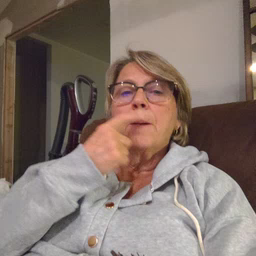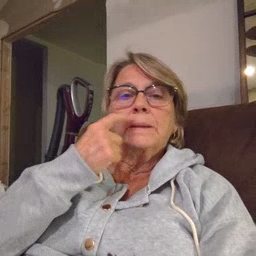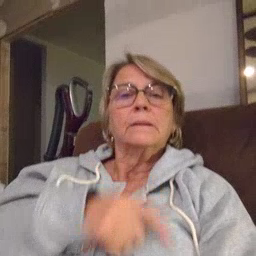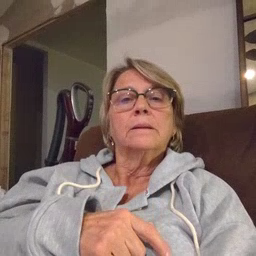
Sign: lips